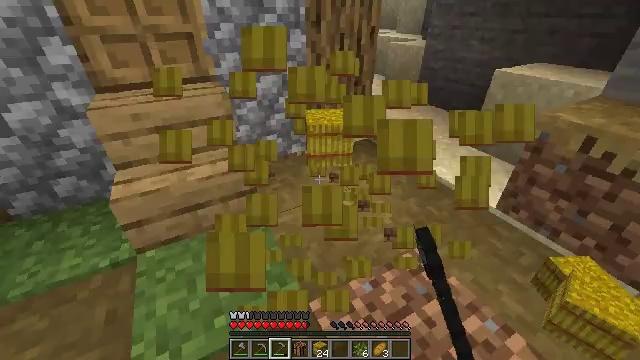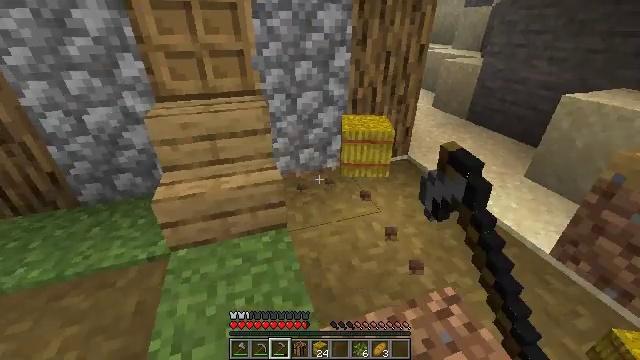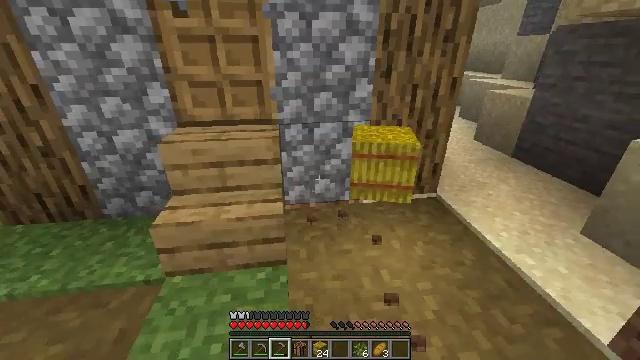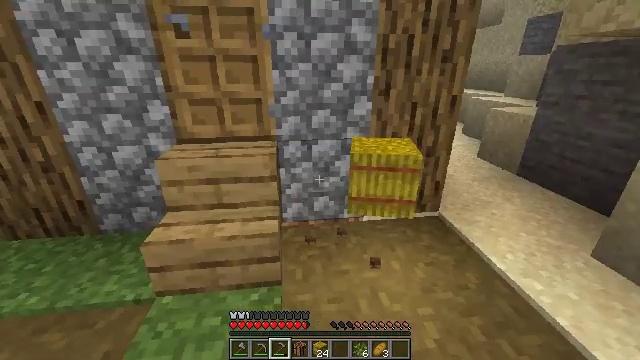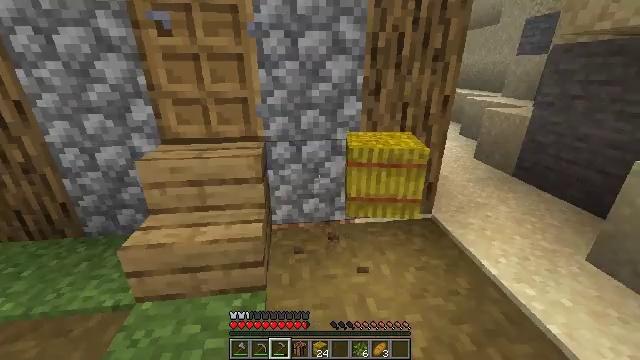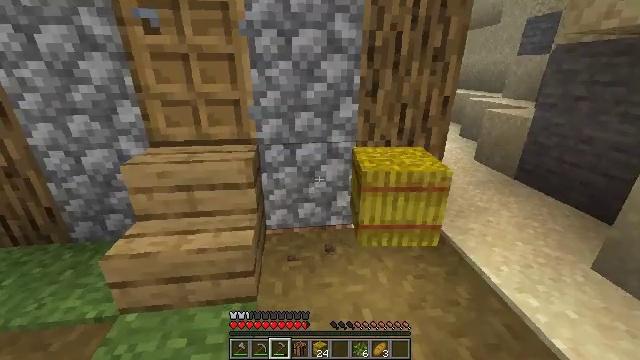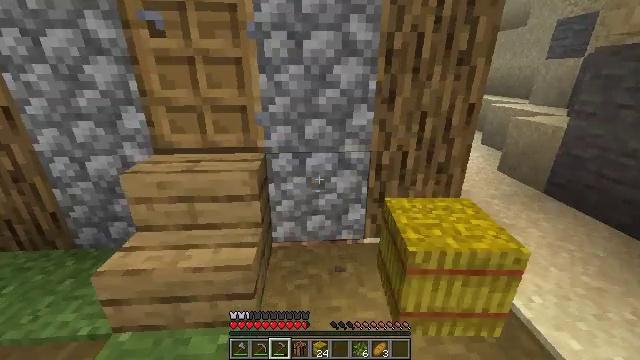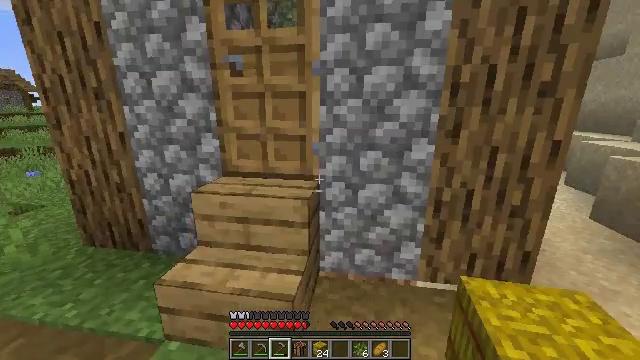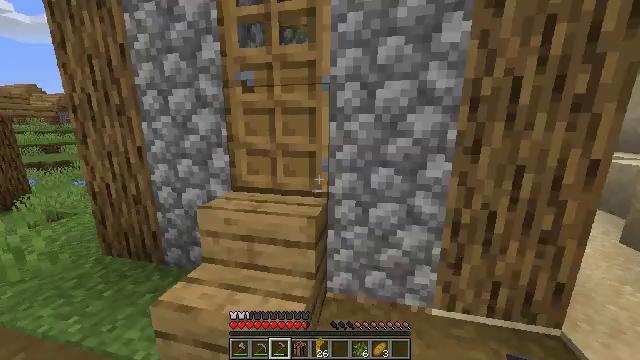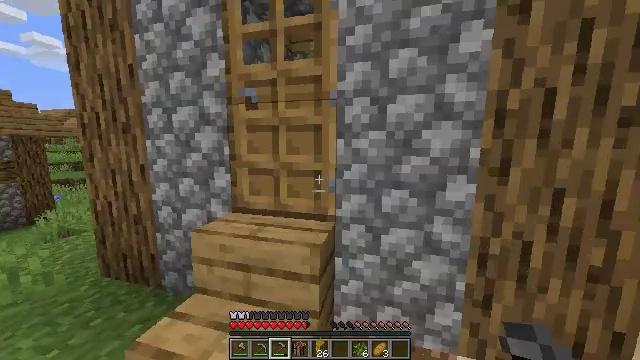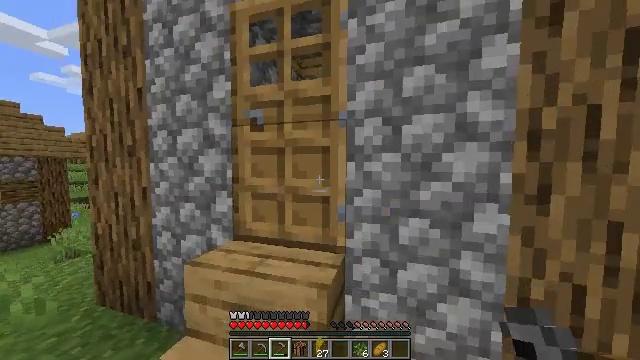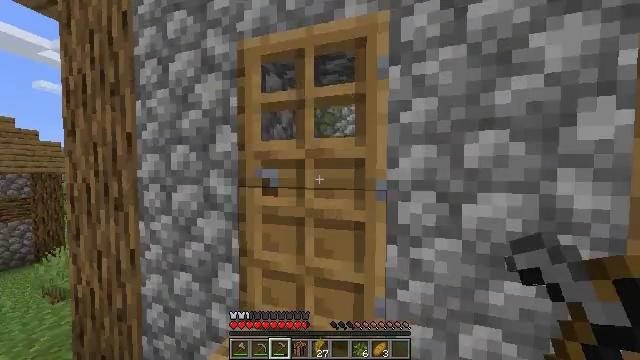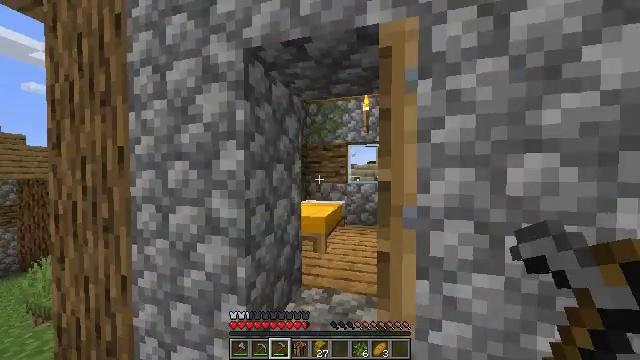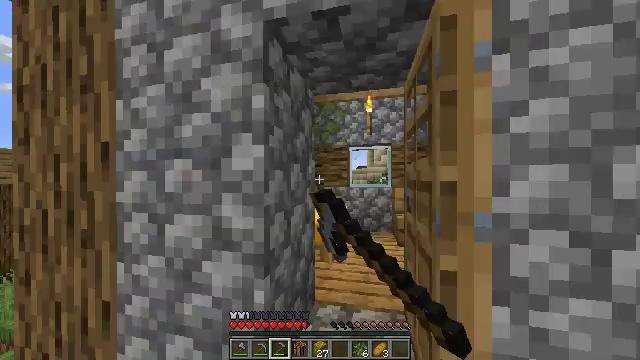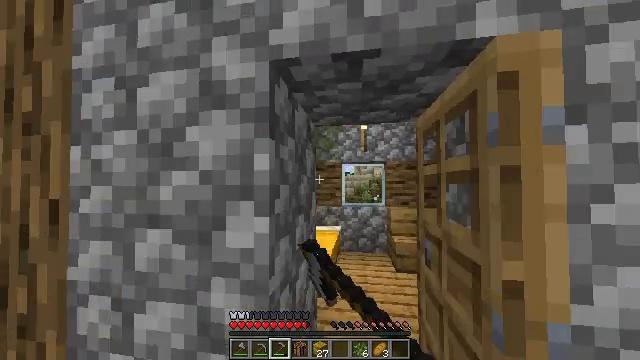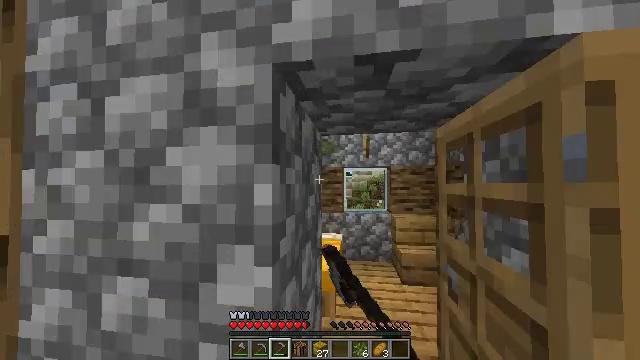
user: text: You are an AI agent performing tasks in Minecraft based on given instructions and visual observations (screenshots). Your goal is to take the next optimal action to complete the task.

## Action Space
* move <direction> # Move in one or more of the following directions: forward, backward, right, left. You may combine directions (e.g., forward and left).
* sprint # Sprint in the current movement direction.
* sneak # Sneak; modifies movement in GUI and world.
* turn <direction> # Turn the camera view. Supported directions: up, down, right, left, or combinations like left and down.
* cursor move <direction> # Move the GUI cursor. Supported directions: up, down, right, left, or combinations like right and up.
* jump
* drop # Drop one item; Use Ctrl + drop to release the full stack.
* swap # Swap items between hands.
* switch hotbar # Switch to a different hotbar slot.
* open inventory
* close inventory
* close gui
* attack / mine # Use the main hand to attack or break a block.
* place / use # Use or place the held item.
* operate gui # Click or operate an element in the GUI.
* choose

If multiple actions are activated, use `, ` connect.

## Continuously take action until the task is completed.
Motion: motion action
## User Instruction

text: Gather the yellow bed by attacking it.
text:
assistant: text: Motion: move forward and move right, turn left and up, attack / mine
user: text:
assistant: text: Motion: move forward and move right, turn left and up
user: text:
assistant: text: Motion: turn left and up
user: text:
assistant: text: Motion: no_op
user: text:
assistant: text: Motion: move forward
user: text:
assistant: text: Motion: move forward, sprint, turn left
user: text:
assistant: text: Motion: move forward, sprint, turn left and up
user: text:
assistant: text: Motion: move forward, sprint, turn left and up
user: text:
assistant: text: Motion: move forward, sprint, turn left and up
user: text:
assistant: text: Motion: move forward and move left, sprint, turn left and up
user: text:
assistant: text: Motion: move forward and move left, sprint, turn up
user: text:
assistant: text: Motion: move forward and move left, sprint, turn right, use / place
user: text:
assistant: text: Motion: move forward and move left, sprint, turn right and up, use / place
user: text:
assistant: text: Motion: move forward, sprint, turn right and up
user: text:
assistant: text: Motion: move forward, sprint
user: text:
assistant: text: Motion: move forward, sprint, turn right and down
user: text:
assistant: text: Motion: move forward, sprint, turn right and down
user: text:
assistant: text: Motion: move forward, sprint, turn right and down
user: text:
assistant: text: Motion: move forward, sprint, turn right and down
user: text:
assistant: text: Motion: move forward, sprint, turn down
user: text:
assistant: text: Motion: move forward and move right, sprint, turn left and down
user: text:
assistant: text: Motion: move forward and move right, sprint, turn left and down
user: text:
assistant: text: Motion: move forward and move right, sprint, turn left
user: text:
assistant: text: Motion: move forward, sprint, turn left and down
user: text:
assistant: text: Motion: move forward, sprint, turn left and down
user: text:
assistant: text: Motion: turn left
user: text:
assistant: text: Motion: turn left and up
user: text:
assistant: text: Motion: turn left and up
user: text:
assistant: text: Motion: turn left and up
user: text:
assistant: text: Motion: turn right and up